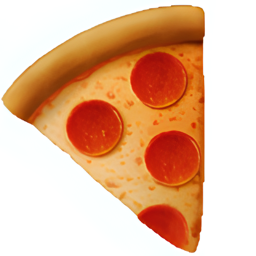
Name: slice of pizza
Emoji: 🍕
Group: Food & Drink
Sub-group: food-prepared